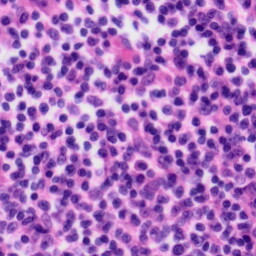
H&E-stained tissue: Tonsil